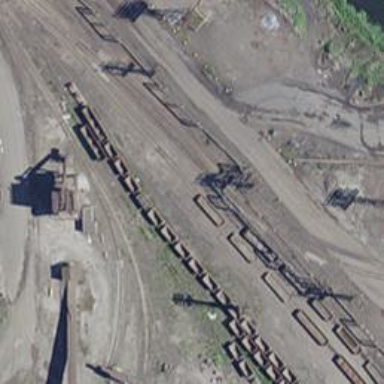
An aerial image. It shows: Rail spur service.